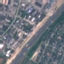
Land use / land cover: Highway